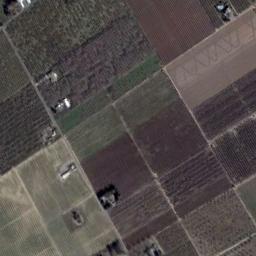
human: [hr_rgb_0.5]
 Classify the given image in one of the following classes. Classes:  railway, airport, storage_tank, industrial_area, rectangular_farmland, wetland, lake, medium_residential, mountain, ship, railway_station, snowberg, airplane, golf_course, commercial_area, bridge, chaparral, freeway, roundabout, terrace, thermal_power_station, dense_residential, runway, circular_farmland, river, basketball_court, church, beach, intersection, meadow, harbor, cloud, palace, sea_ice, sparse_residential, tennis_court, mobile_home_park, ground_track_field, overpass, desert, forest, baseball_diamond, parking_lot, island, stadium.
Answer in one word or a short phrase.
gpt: rectangular_farmland